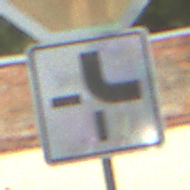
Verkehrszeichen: VerlaufVorfahrtsstrasse4
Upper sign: Stop
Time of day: Midday
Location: Outdoor (Suburban)
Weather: PartlyCloudy
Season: NotSpecified
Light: Natural